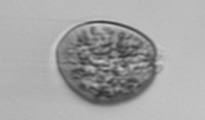
Label: Prorocentrum